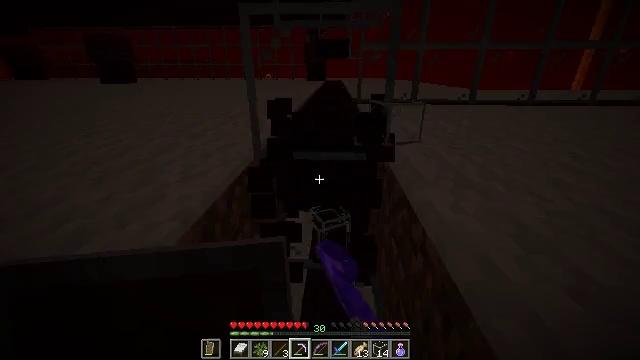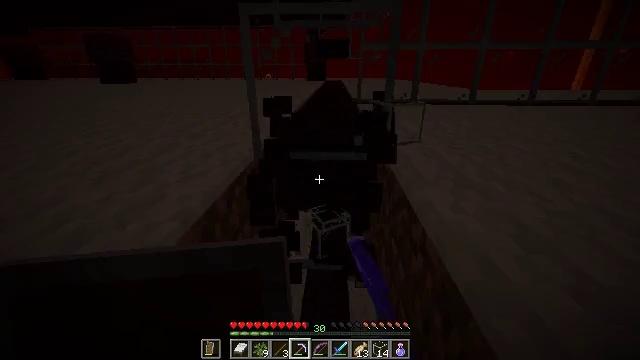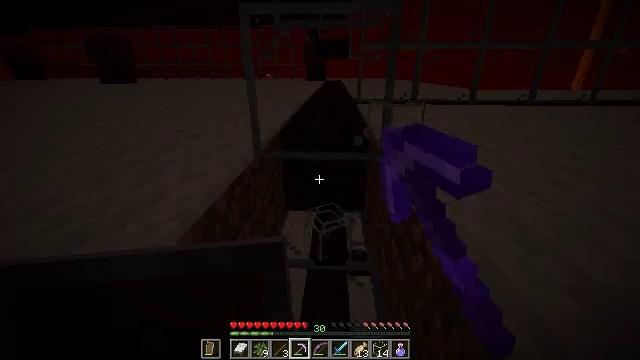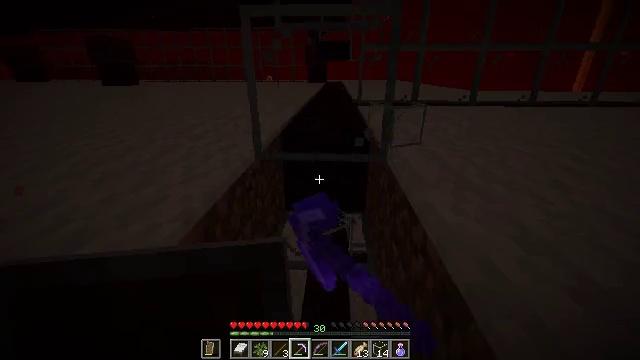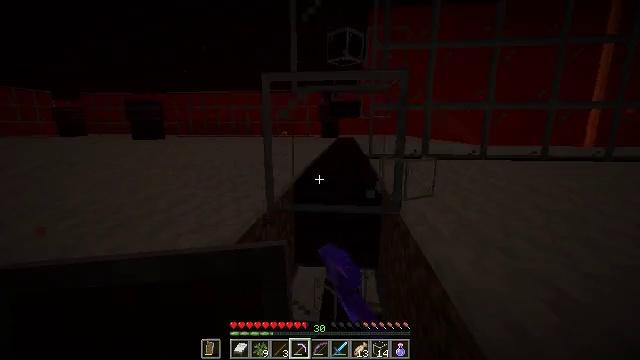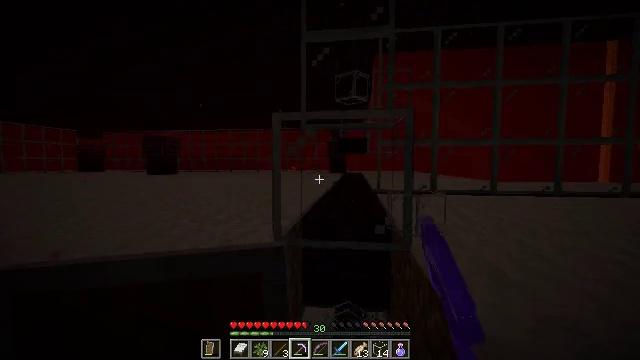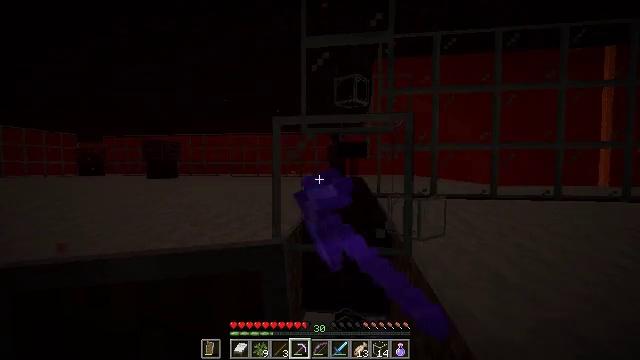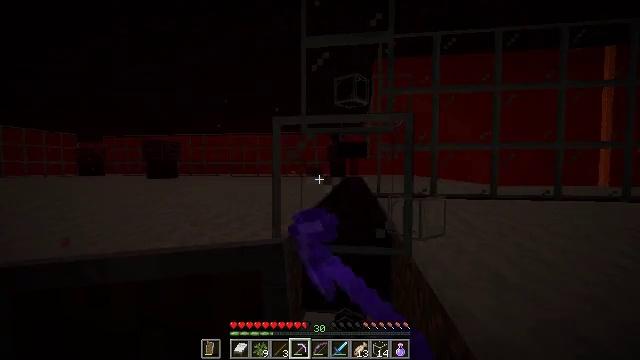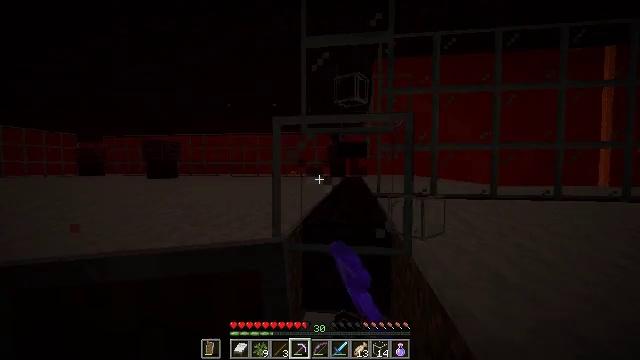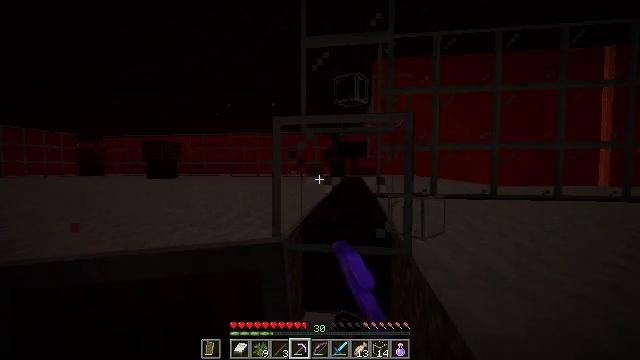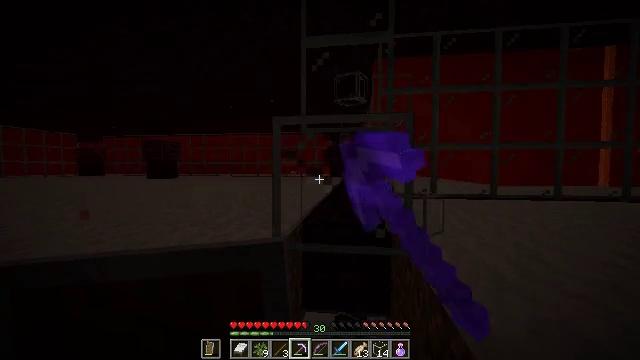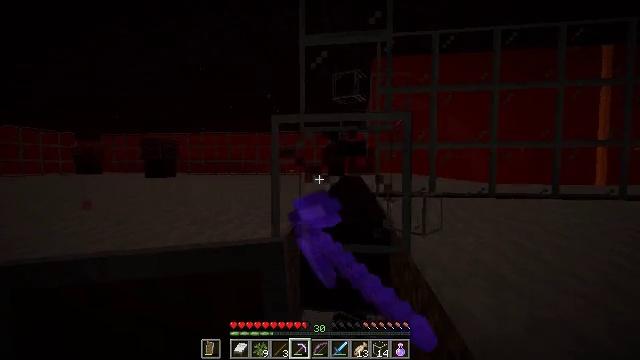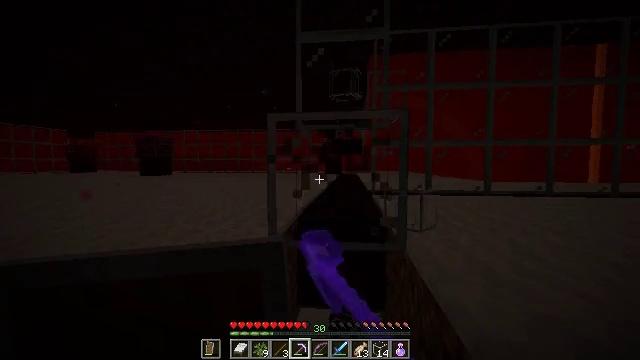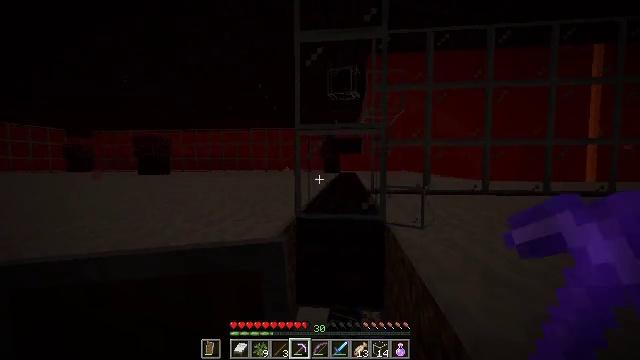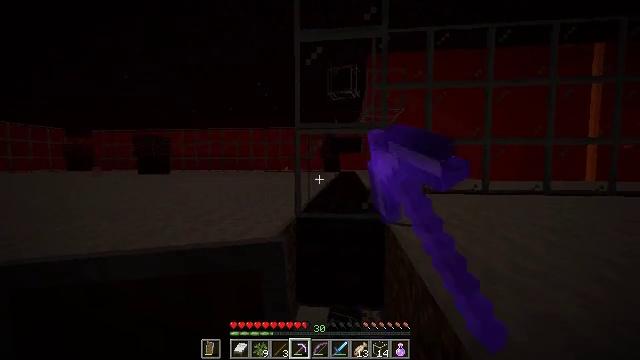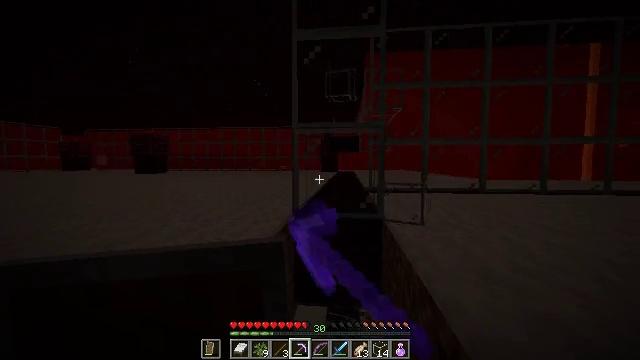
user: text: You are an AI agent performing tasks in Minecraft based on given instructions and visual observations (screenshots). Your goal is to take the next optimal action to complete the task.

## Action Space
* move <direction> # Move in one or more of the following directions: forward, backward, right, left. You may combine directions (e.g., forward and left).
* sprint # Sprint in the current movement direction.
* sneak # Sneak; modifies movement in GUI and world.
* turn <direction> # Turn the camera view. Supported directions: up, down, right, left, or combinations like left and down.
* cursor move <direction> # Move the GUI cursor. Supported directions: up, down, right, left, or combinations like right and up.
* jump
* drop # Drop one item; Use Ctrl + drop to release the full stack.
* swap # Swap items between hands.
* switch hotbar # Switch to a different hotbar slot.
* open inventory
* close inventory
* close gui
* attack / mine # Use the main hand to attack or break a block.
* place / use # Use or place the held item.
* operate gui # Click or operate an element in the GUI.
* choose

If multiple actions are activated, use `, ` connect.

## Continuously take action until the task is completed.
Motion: motion action
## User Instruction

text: Shatter the glass to collect it.
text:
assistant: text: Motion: attack / mine
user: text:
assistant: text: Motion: attack / mine
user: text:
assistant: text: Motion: attack / mine
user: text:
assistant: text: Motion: turn left and up, attack / mine
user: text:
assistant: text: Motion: turn left and up, attack / mine
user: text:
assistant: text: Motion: attack / mine
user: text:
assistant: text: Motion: attack / mine
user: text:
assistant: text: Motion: attack / mine
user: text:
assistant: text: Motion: attack / mine
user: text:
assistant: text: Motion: attack / mine
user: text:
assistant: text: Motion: attack / mine
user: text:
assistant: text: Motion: attack / mine
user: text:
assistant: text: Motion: attack / mine
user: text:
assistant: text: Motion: attack / mine
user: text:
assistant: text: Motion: attack / mine
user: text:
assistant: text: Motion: attack / mine
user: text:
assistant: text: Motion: no_op
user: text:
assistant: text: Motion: turn right and down
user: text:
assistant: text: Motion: no_op
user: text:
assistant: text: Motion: turn right and down
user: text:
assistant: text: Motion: turn right and down
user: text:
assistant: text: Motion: turn right and down
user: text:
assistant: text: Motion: no_op
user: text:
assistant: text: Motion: no_op
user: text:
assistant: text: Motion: no_op
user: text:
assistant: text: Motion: turn down
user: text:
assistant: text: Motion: no_op
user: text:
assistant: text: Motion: move forward, turn down
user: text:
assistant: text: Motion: move forward, turn down
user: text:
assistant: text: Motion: move forward, turn down